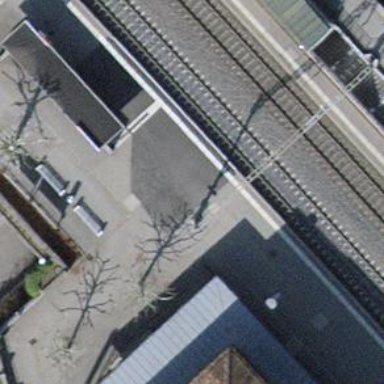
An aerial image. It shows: Stop position for public transport on the railway.